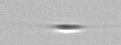
Label: Cylindrotheca_morphotype1